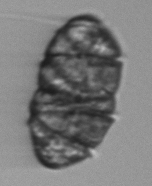
Label: Margalefidinium